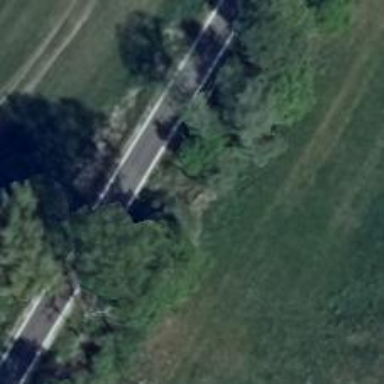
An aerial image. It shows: Row of deciduous broadleaved trees.